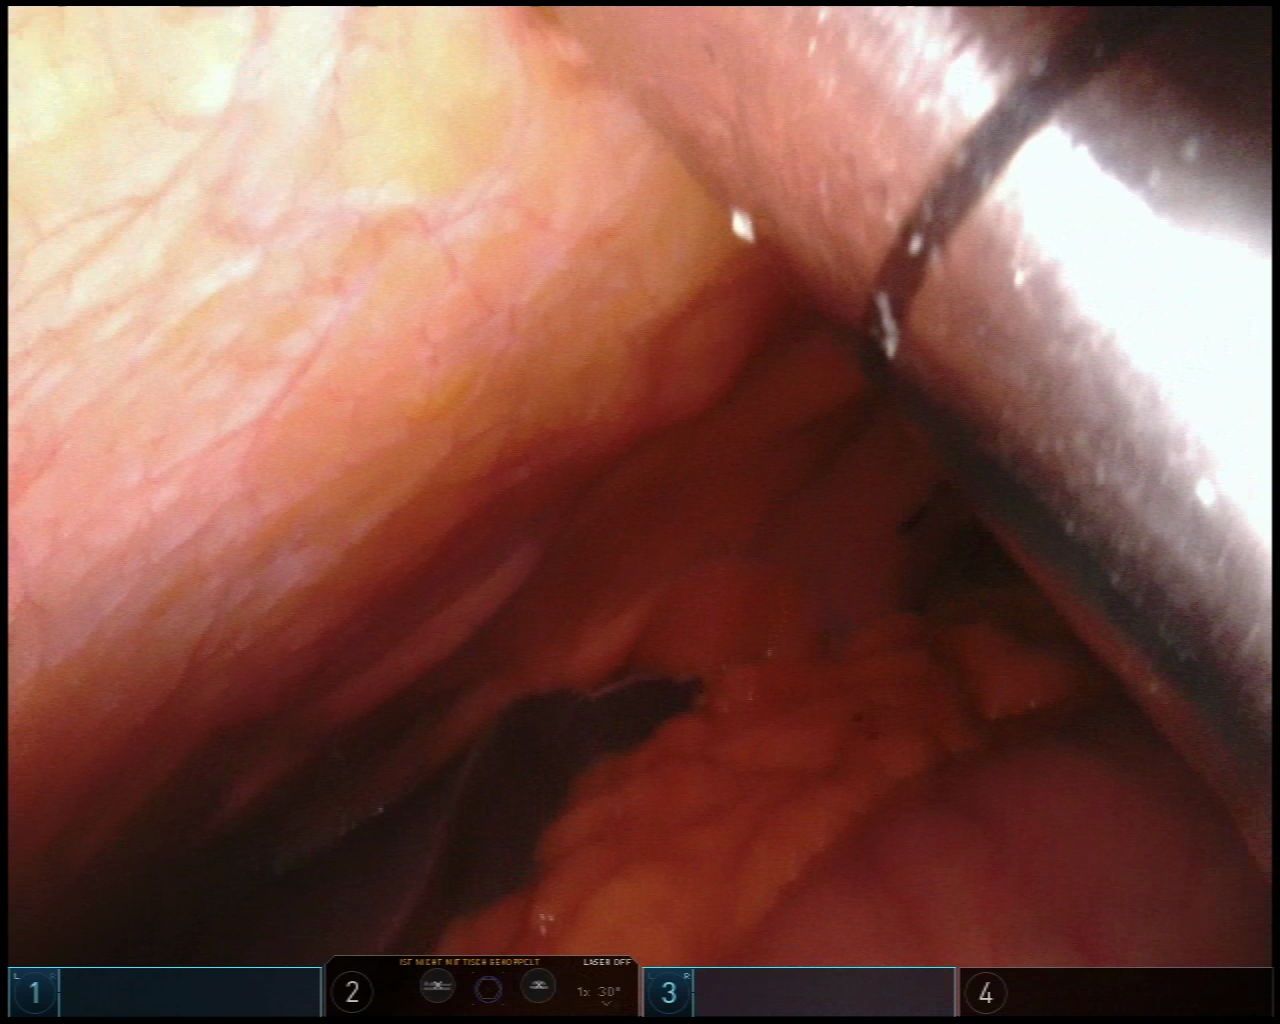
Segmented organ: liver
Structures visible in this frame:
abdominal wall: yes
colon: yes
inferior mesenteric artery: no
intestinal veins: no
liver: yes
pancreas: no
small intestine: no
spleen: no
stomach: no
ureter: no
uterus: no
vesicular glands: no